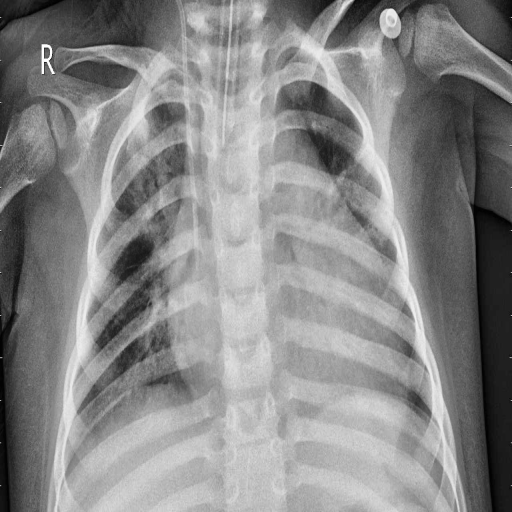
Finding: PNEUMONIA